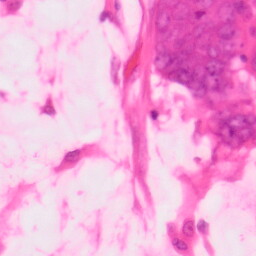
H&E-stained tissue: Colon